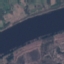
Label: River